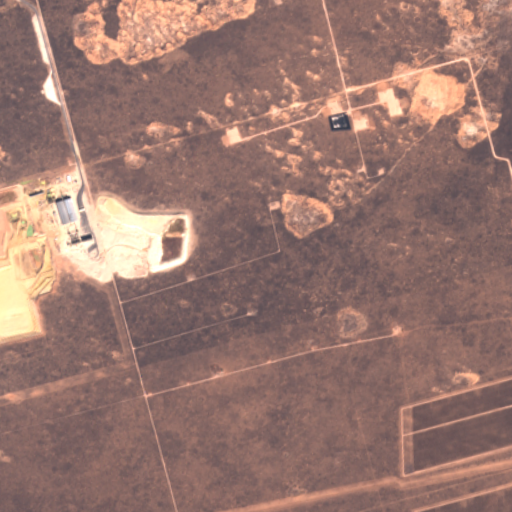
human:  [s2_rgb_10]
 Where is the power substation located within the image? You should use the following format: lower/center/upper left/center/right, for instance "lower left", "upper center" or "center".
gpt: The power substation is located in the center left of the image.
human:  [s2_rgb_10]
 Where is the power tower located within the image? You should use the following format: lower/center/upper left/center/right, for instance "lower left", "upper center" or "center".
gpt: The power tower is located in the lower left of the image.
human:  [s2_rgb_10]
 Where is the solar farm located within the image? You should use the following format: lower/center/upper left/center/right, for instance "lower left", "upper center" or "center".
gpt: The solar farm is located in the lower right of the image.
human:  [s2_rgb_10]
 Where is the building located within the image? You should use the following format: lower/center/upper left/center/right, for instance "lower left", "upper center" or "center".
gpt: The building is located in the upper left of the image.
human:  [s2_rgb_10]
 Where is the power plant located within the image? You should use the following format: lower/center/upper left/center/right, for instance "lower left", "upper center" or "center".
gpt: There is no power plant in the image.